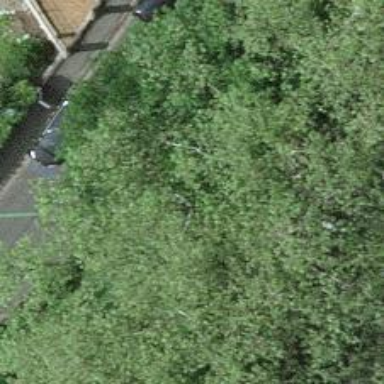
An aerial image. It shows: Tree-lined avenue.